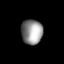
Tissue: lung
Cell type: Epithelial cells
Senescence score: 0.2234
Nuclear area (px): 522
Mean DAPI intensity: 144.611